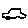
Label: car